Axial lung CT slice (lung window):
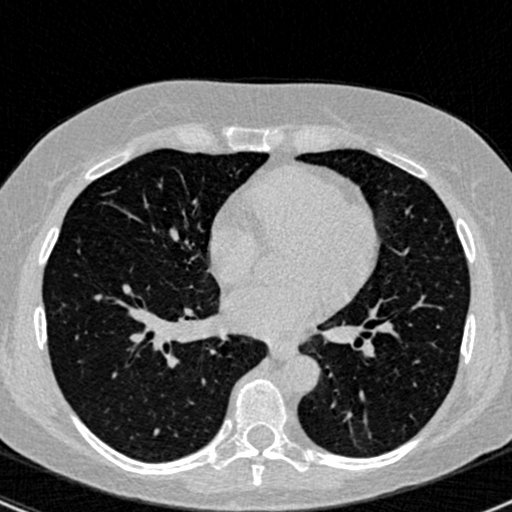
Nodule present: no